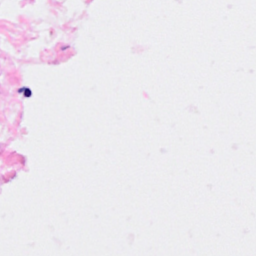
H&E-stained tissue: Breast